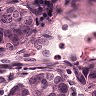
Metastatic tissue present: yes